Question:
I'm using this code to find shortest distance between two points.
'''
Location locationA = new Location("point A");
locationA.setLatitude(lat);
locationA.setLongitude(long);
Location locationB = new Location("point B");
locationB.setLatitude(lat);
locationB.setLongitude(long);
distance = locationA.distanceTo(locationB);
'''
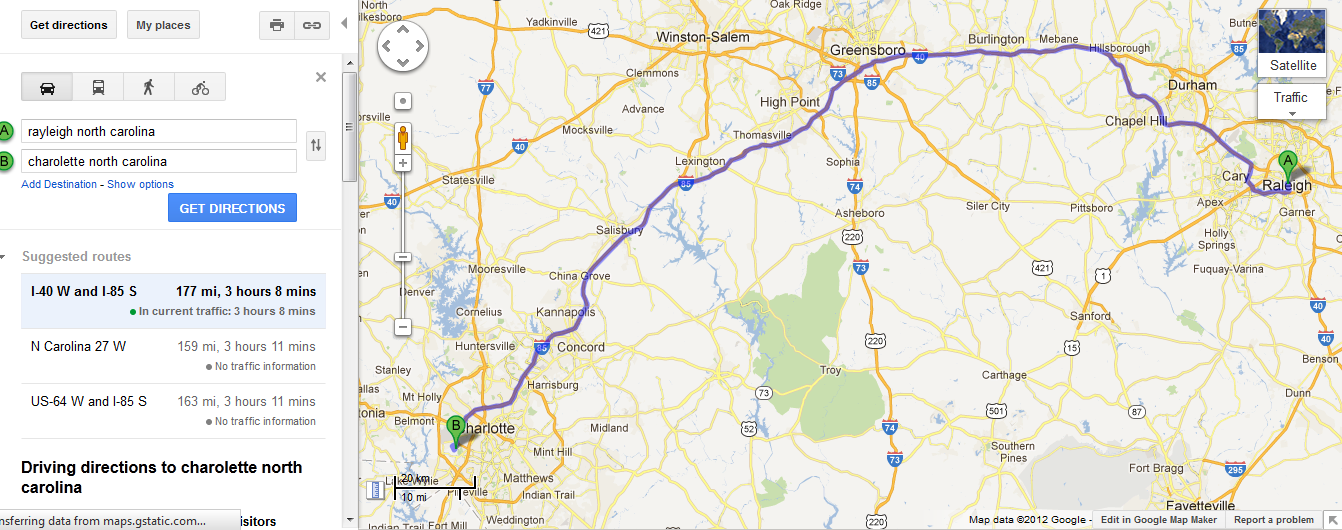
Answer: The distance you're calculating with 'Location' is essentially 'as the crow flies'. That's the distance it takes to get from A to B traveling through the air. In the picture you noted, it appears you want the shorting distance from A to B, in which case you want navigation with roads, interstates, etc. <URL> post is similar; it addresses the possibility of getting driving directions.